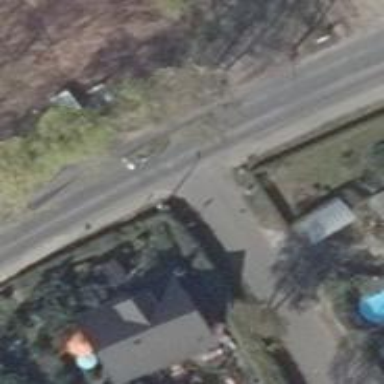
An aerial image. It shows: Unclassified asphalt road with sidewalk on the left side.